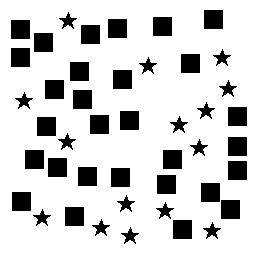
Squares: 29
Triangles: 0
Stars: 15
Total shapes: 44